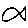
Label: fish